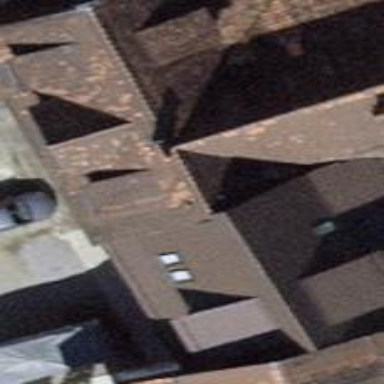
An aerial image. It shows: Gabled roof house.